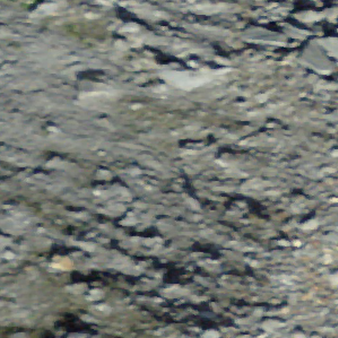
Label: other